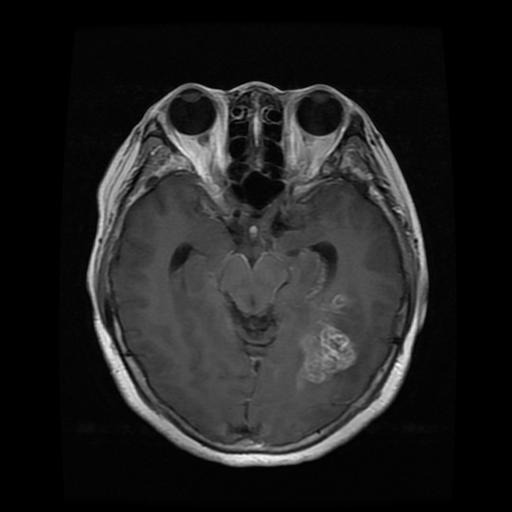
Label: glioma